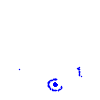
Particle: pion